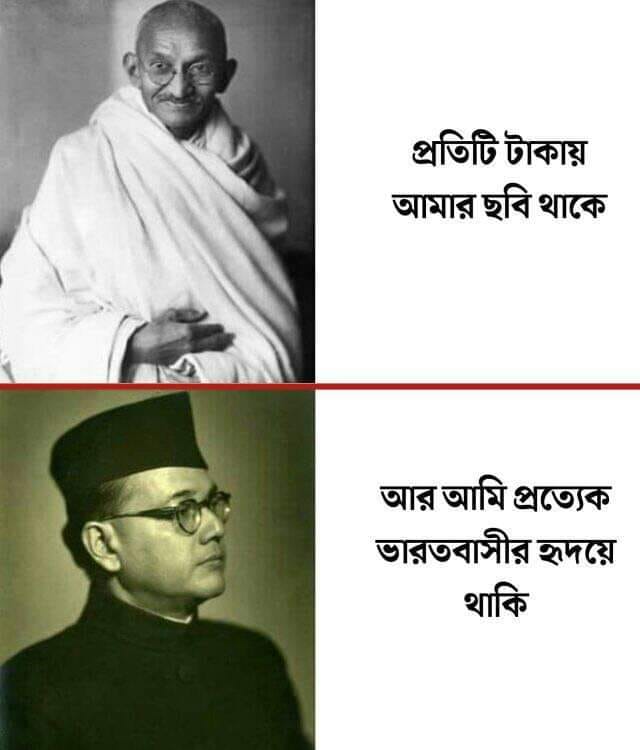
Caption: প্রতিটি টাকায় আমার ছবি থাকে     আর আমি প্রত্যেক ভারতবাসীর হৃদয়ে থাকি
Label: non-hate